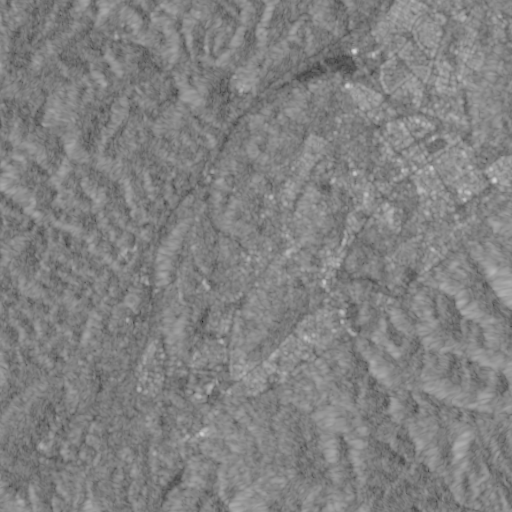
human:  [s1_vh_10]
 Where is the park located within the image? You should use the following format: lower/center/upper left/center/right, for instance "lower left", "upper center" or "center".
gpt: The park is located in the upper right of the image.
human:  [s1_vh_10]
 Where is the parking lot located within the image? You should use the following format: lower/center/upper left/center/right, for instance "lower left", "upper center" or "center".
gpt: The parking lot is located in the upper right of the image.
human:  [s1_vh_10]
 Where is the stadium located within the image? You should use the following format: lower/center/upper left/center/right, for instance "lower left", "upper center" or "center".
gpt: The stadium is located in the upper right of the image.
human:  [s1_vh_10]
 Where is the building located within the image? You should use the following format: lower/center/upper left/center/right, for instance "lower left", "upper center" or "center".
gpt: There is no building in the image.

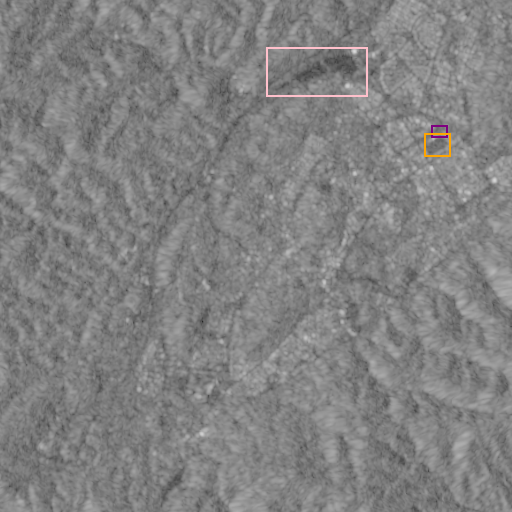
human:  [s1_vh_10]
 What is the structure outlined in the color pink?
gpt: The structure outlined in pink is a park.
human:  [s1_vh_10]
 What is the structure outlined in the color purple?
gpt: The structure outlined in purple is a parking lot.
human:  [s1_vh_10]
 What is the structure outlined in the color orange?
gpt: The structure outlined in orange is a stadium.
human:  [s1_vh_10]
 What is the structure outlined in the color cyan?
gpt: There is no cyan outline.